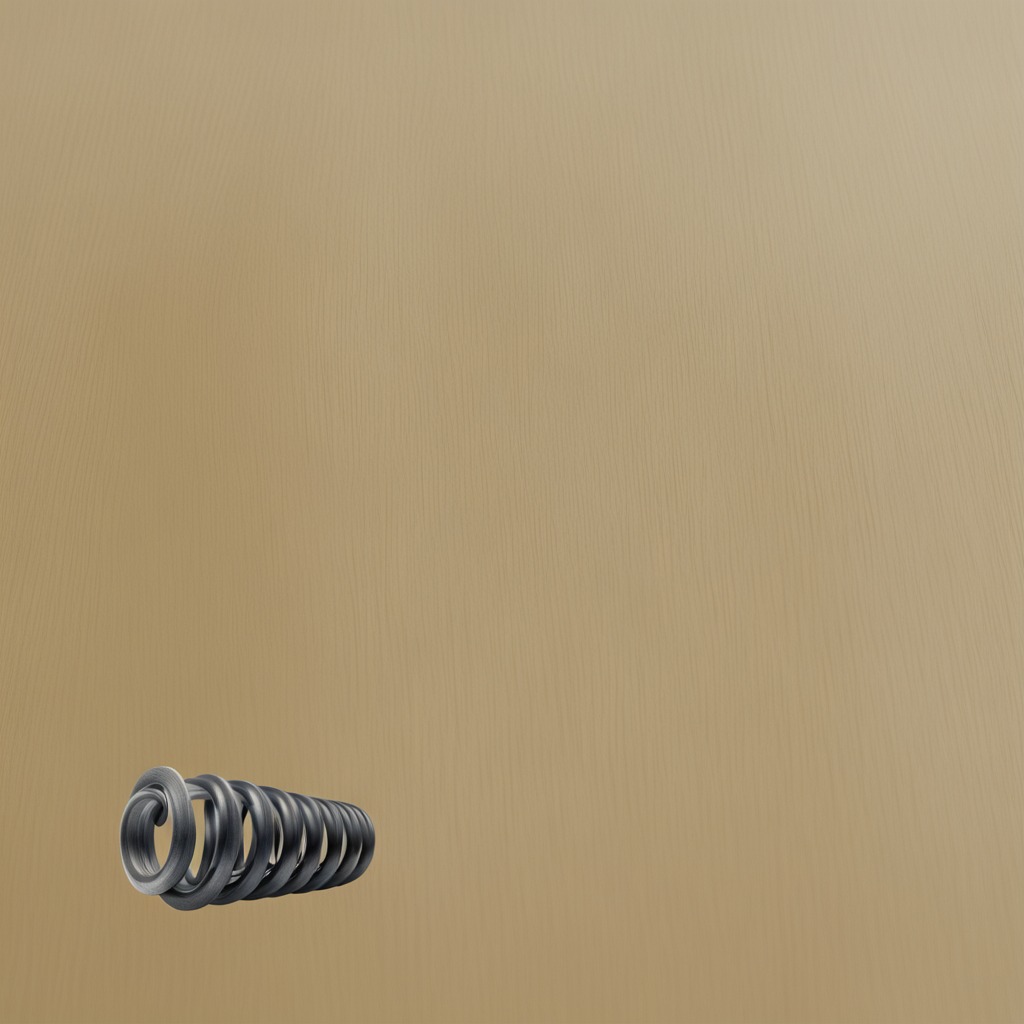
A coiled metal spring is lying on the plywood surface.